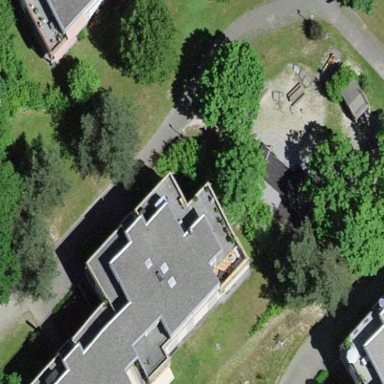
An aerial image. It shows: Flat-roofed residential building.